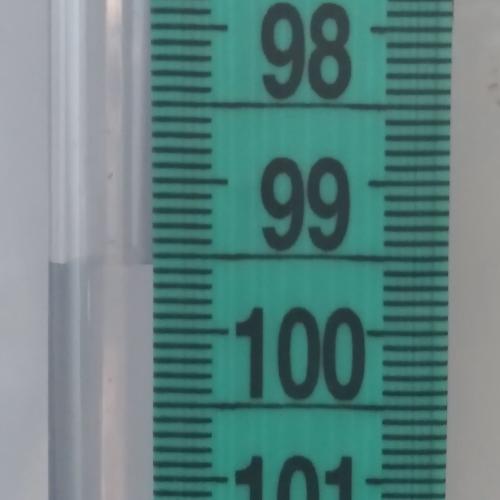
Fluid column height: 99.6 cm